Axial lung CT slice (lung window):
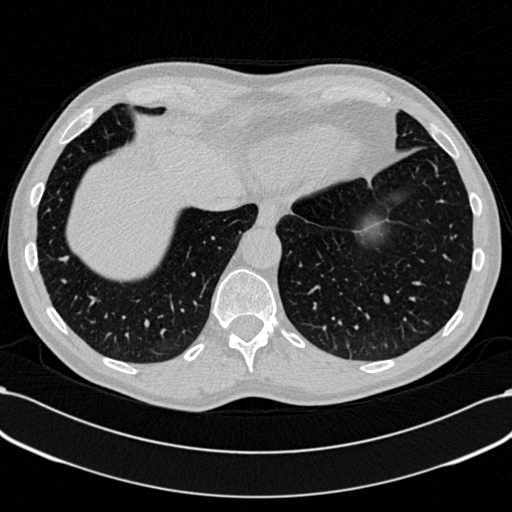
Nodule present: no